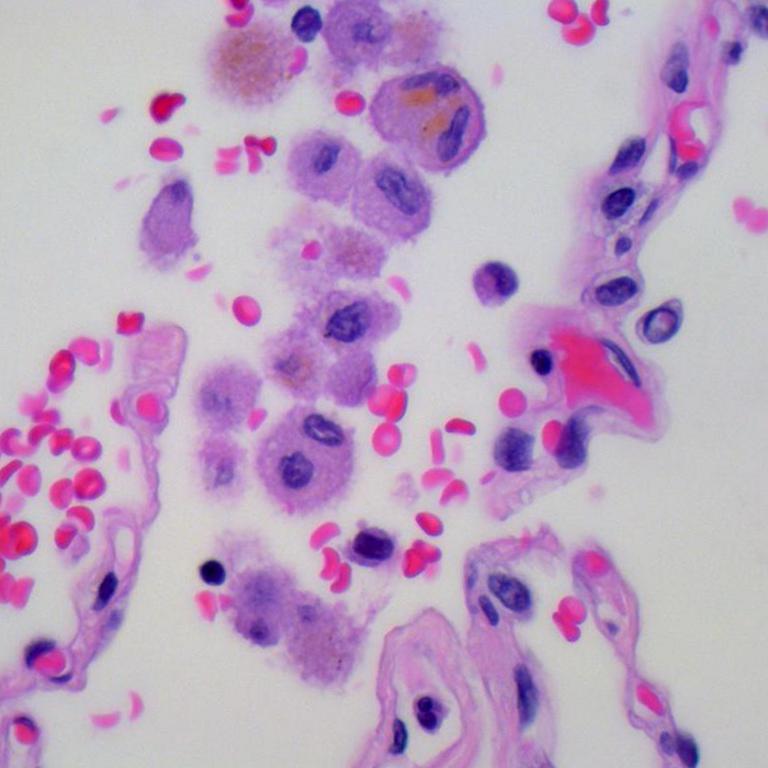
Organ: lung
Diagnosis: benign